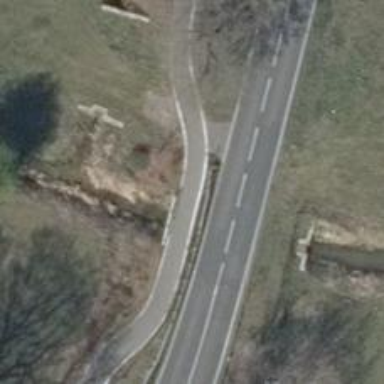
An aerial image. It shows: Asphalt path that serves as bridge.